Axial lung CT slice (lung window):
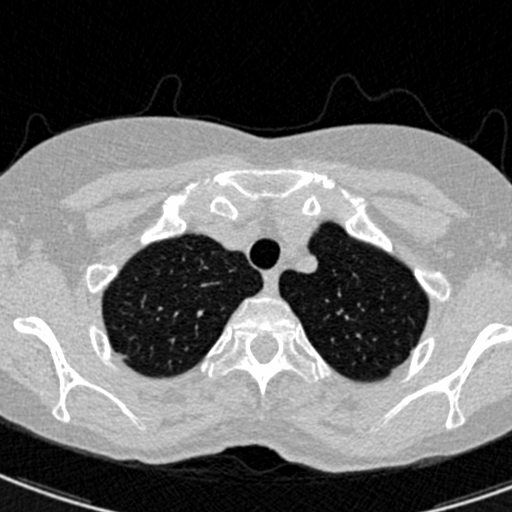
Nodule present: no